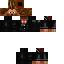
A male human skin with dark skin, wearing brown long hair dressed in a black suit and black pants, featuring a closed mouth.